Question: wxPython is very poorly documented and understanding sizers is abit difficult, ive had to print off code and study it piece by piece to understand what it does, and easier ways to memorize how it works.
Seeing as i come from a web background, i tend to compare sizers to xhtml div tags, and i compare css, to the flags and what not in wxpython, but seeing as divs and css is very well spaced out and whatnot, it is abit hard keeping up with everything in wxpython, but i guess time will tell.
Right here, i am trying to create a simple frame with a panel, and a static box with a label and a border of ten pixels, with a couple of static texts and a few text controls. (wx.TextCtrl)
This is what i aim to create.

I imagine the code wouldnt be too much, but with the amount of parents and flags and whatnot, it just gets way to confusing.
How can i go about adding a staticbox with padding so it isnt touching the sides of the panel (border) and how would i know what sizers i should be using?
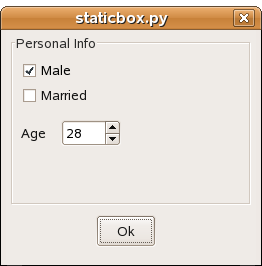
Answer: Here's a much more maintainable starting point for you.

'''
import wx
class PersonalInfoDialog(wx.Dialog):
def __init__(self, parent):
super(PersonalInfoDialog, self).__init__(parent)
self.SetTitle('Personal Info')
sizer = self.create_controls()
self.SetSizer(sizer)
def create_controls(self):
box = self.create_box()
buttons = self.create_buttons()
sizer = wx.BoxSizer(wx.VERTICAL)
sizer.Add(box, 1, wx.EXPAND | wx.ALL, 10)
sizer.Add(buttons, 0, wx.EXPAND | wx.BOTTOM, 10)
return sizer
def create_box(self):
contents = self.create_box_contents()
box = wx.StaticBox(self, -1, 'Personal Info')
sizer = wx.StaticBoxSizer(box, wx.VERTICAL)
sizer.Add(contents, 1, wx.EXPAND | wx.ALL, 10)
return sizer
def create_box_contents(self):
male = wx.CheckBox(self, -1, 'Male')
married = wx.CheckBox(self, -1, 'Married')
age = self.create_age()
sizer = wx.BoxSizer(wx.VERTICAL)
sizer.Add(male)
sizer.AddSpacer(10)
sizer.Add(married)
sizer.AddSpacer(10)
sizer.Add(age)
return sizer
def create_age(self):
age = wx.SpinCtrl(self, -1, '28', min=0, max=100, size=(64, -1))
sizer = wx.BoxSizer(wx.HORIZONTAL)
text = wx.StaticText(self, -1, 'Age')
sizer.Add(text, 0, wx.ALIGN_CENTER_VERTICAL)
sizer.AddSpacer(10)
sizer.Add(age)
return sizer
def create_buttons(self):
button = wx.Button(self, wx.ID_OK, 'OK')
sizer = wx.BoxSizer(wx.HORIZONTAL)
sizer.AddStretchSpacer(1)
sizer.Add(button)
sizer.AddStretchSpacer(1)
return sizer
def main():
app = wx.App(False)
dialog = PersonalInfoDialog(None)
dialog.ShowModal()
dialog.Destroy()
app.MainLoop()
if __name__ == '__main__':
main()
'''